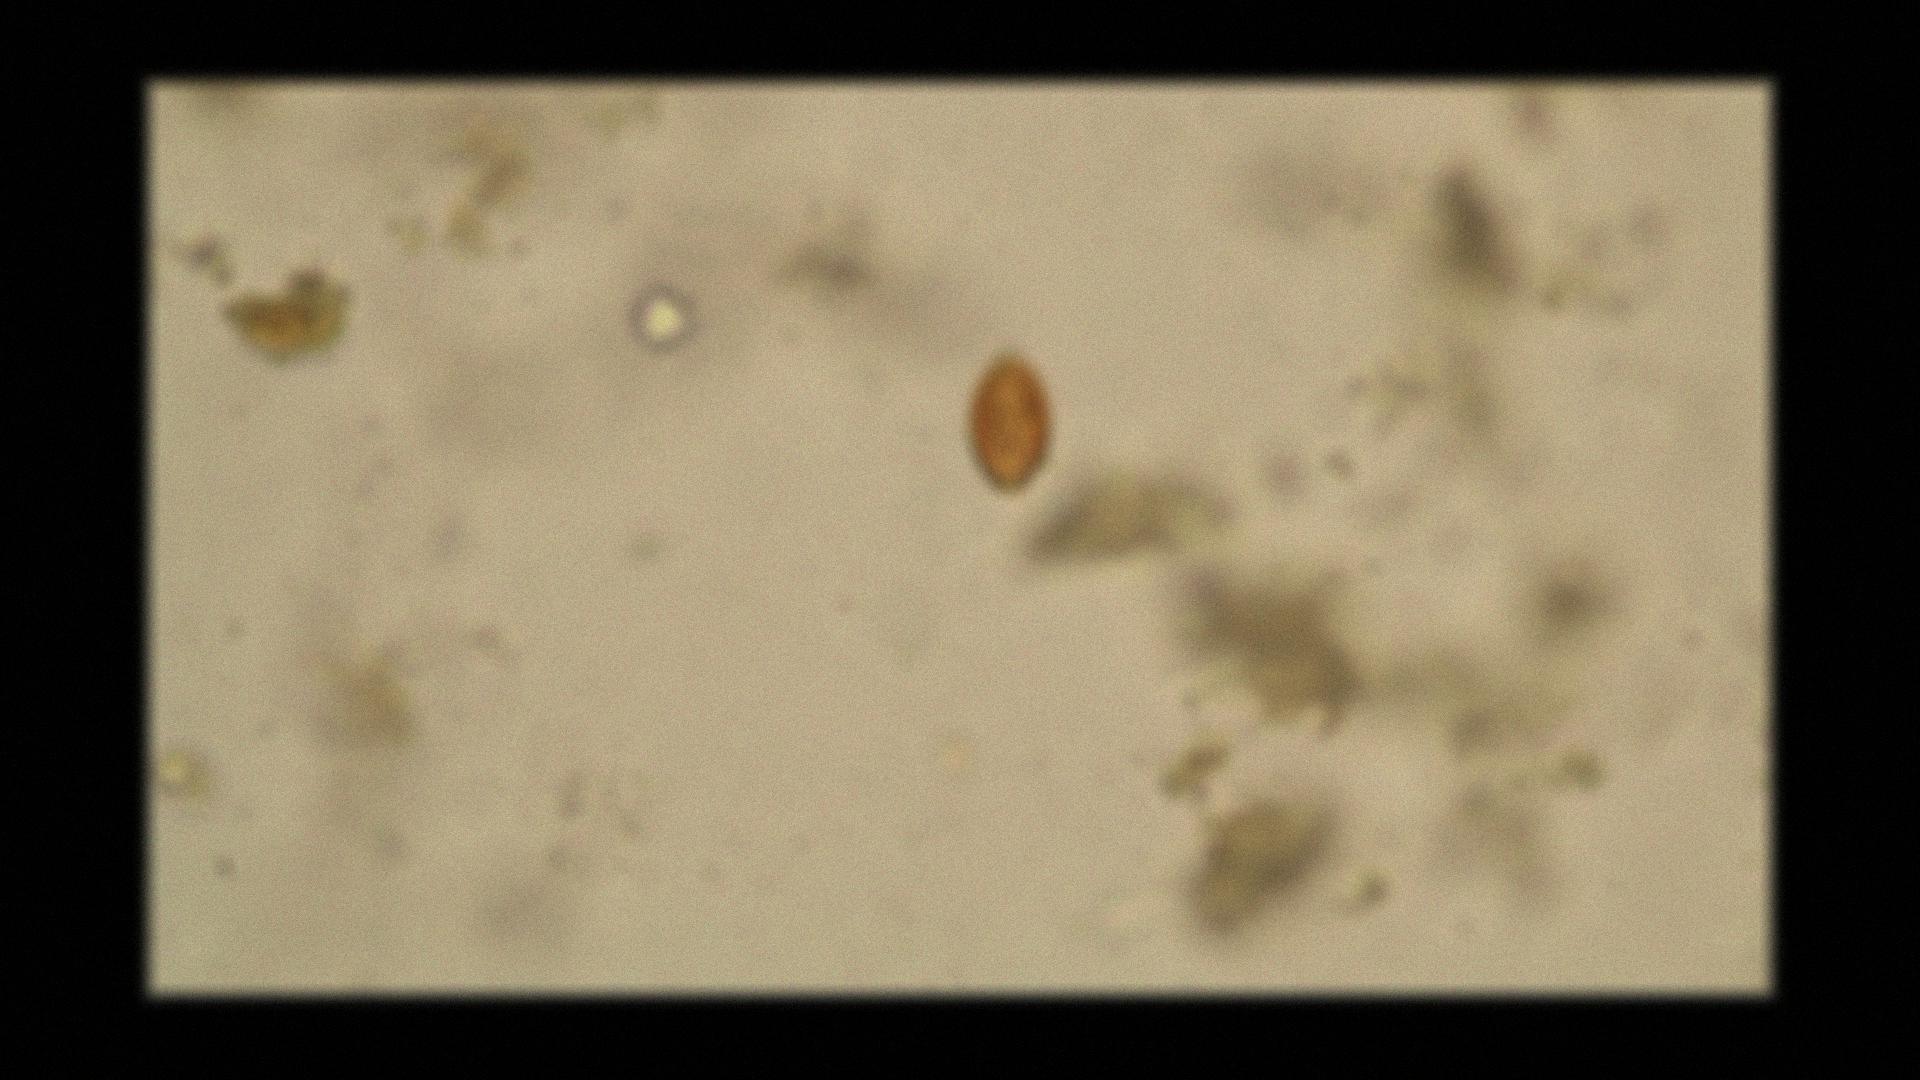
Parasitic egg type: Trichuris trichiura